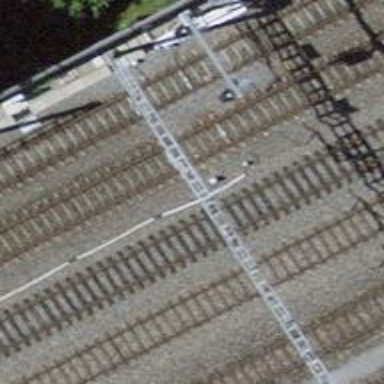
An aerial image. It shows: Railway signal.